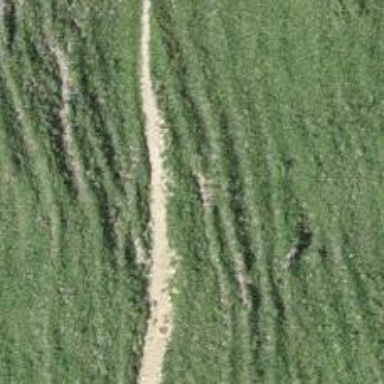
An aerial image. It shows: Path.